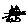
Label: cat